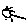
Label: sun